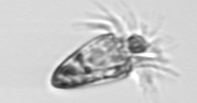
Label: Strombidium_tintinnodes